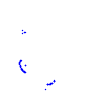
Particle: proton